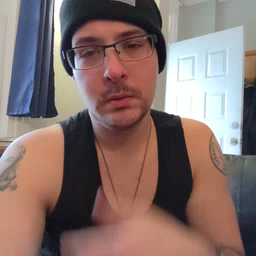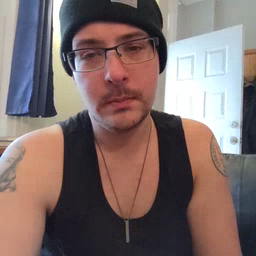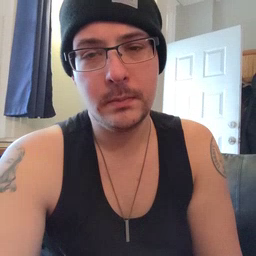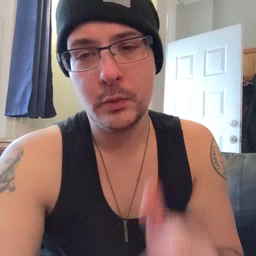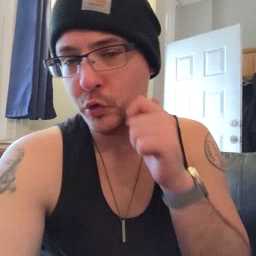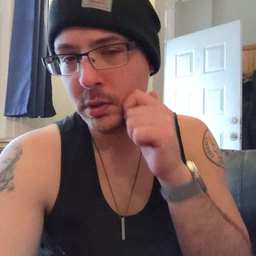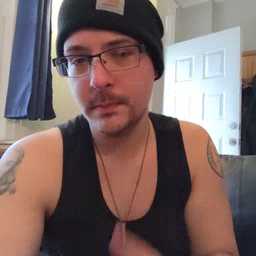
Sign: cheek